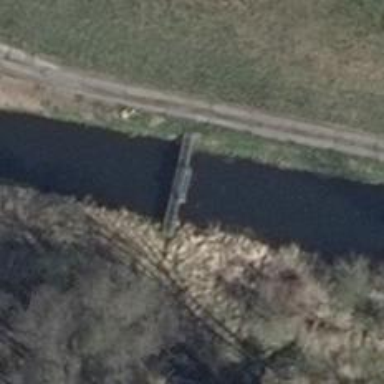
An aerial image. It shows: Weir along the waterway.